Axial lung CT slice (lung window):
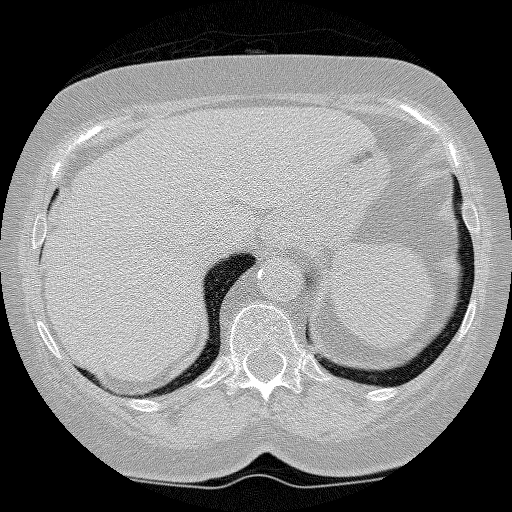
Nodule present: no